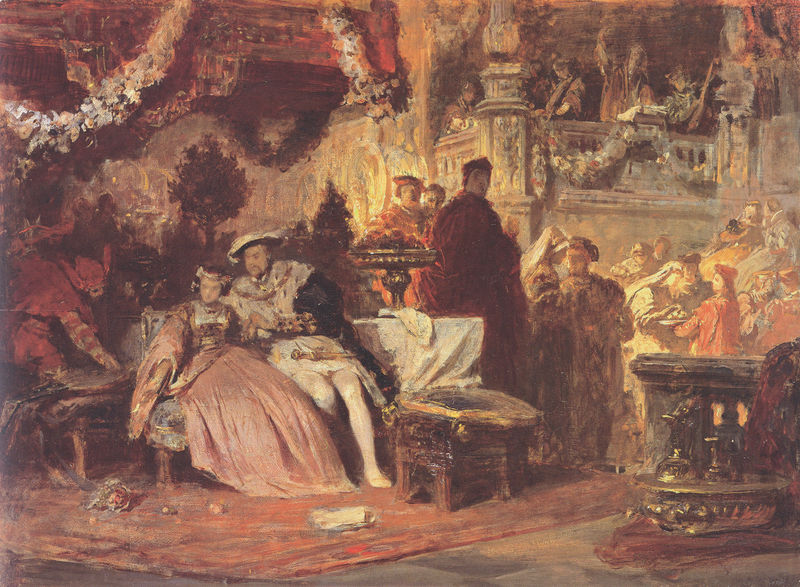
Titel: Ölskizze zu Heinrich VIII. wirbt auf dem Ball bei Kardinal Wolsey um Anna Boleyn
Künstler: Karl Theodor von Piloty
Standort: München
Institution: Privatbesitz
Schlagwörter: feder, gemälde, gruppe, mann, schatten, weiß, bäume, landschaft, menschen, sitzen, blume, blumen, braun, frau, hut, kleid, licht, marmor, männer, skizze, stuhl, szene, säule, tisch, anlage, blüte, blüten, dame, obst, park, rot, schloss, fest, gesellschaft, menge, teppich, versammlung, feier, gelage, architektur, diener, geschichte, hermelin, pelz, schale, silber, stehen, teller, innenraum, brüstung, gewand, gold, interieur, kelch, mantel, reich, sessel, stoffe, adel, familie, innen, paar, saum, girlande, musik, england, prinzessin, renaissance, rosa, amphore, früchte, beine, federhut, fell, balkon, sofa, liegen, kette, hof, empore, hocker, saal, schemel, figuren, romantik, bischof, kissen, könig, thron, essen, tafel, lciht, strauss, vasen, geländer, teppiche, couch, leuchten, blumenstrauss, schauspiel, spiel, narr, palast, balustrade, literatur, volk, stand, herrscher, kardinal, fürst, girlanden, chorschranke, ehepaar, schranke, verschwommen, verwischt, kanzel, fruchtschale, märchen, klerus, priester, ölskizze, baldachin, ballustrade, hochzeit, herrscherin, königin, blumengirlande, blumenschmuck, marmortisch, teppicht, prunk, hofnarr, absperrung, max, balluster, heinrich, stände, vermählung, hochzeitspaar, blumengirlanden, moreau, shakespeare, puk, königspaar, staände, hermelinkragen, sillustration, strumpfhoden, völlerei